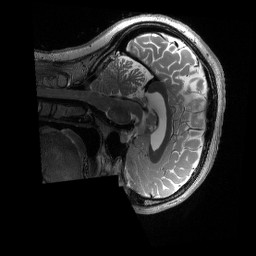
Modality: T2w
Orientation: sagittal
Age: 23
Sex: female
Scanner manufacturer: siemens
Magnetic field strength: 3 T
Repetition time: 3.2 s
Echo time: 0.563 s